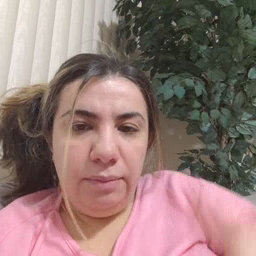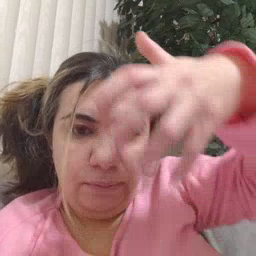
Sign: hungry